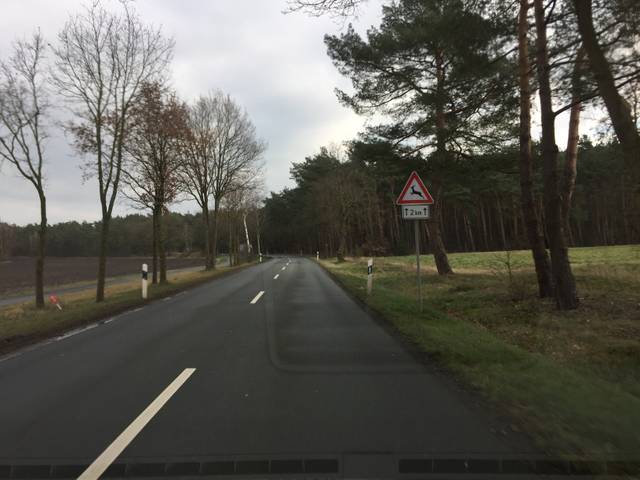
Region: Germany
Coordinates: 52.55, 9.22